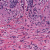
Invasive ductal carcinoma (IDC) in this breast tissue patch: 1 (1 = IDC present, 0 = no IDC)